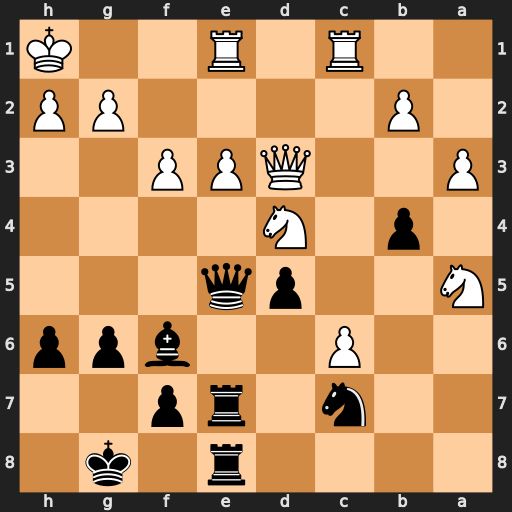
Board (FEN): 4r1k1/2n1rp2/2P2bpp/N2pq3/1p1N4/P2QPP2/1P4PP/2R1R2K
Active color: b
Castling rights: -
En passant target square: -
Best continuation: Qxd4 Qxd4 Bxd4